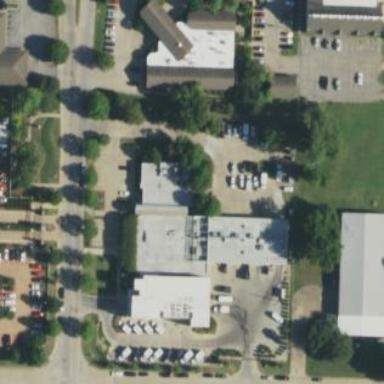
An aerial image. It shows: Ambulance station building.